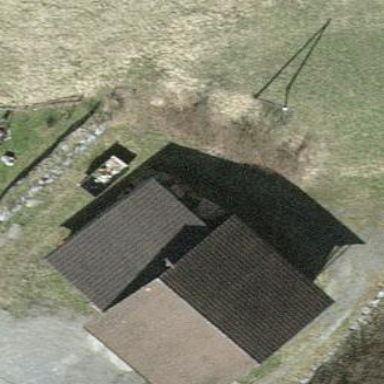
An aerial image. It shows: Building with gabled roof oriented across.